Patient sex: M
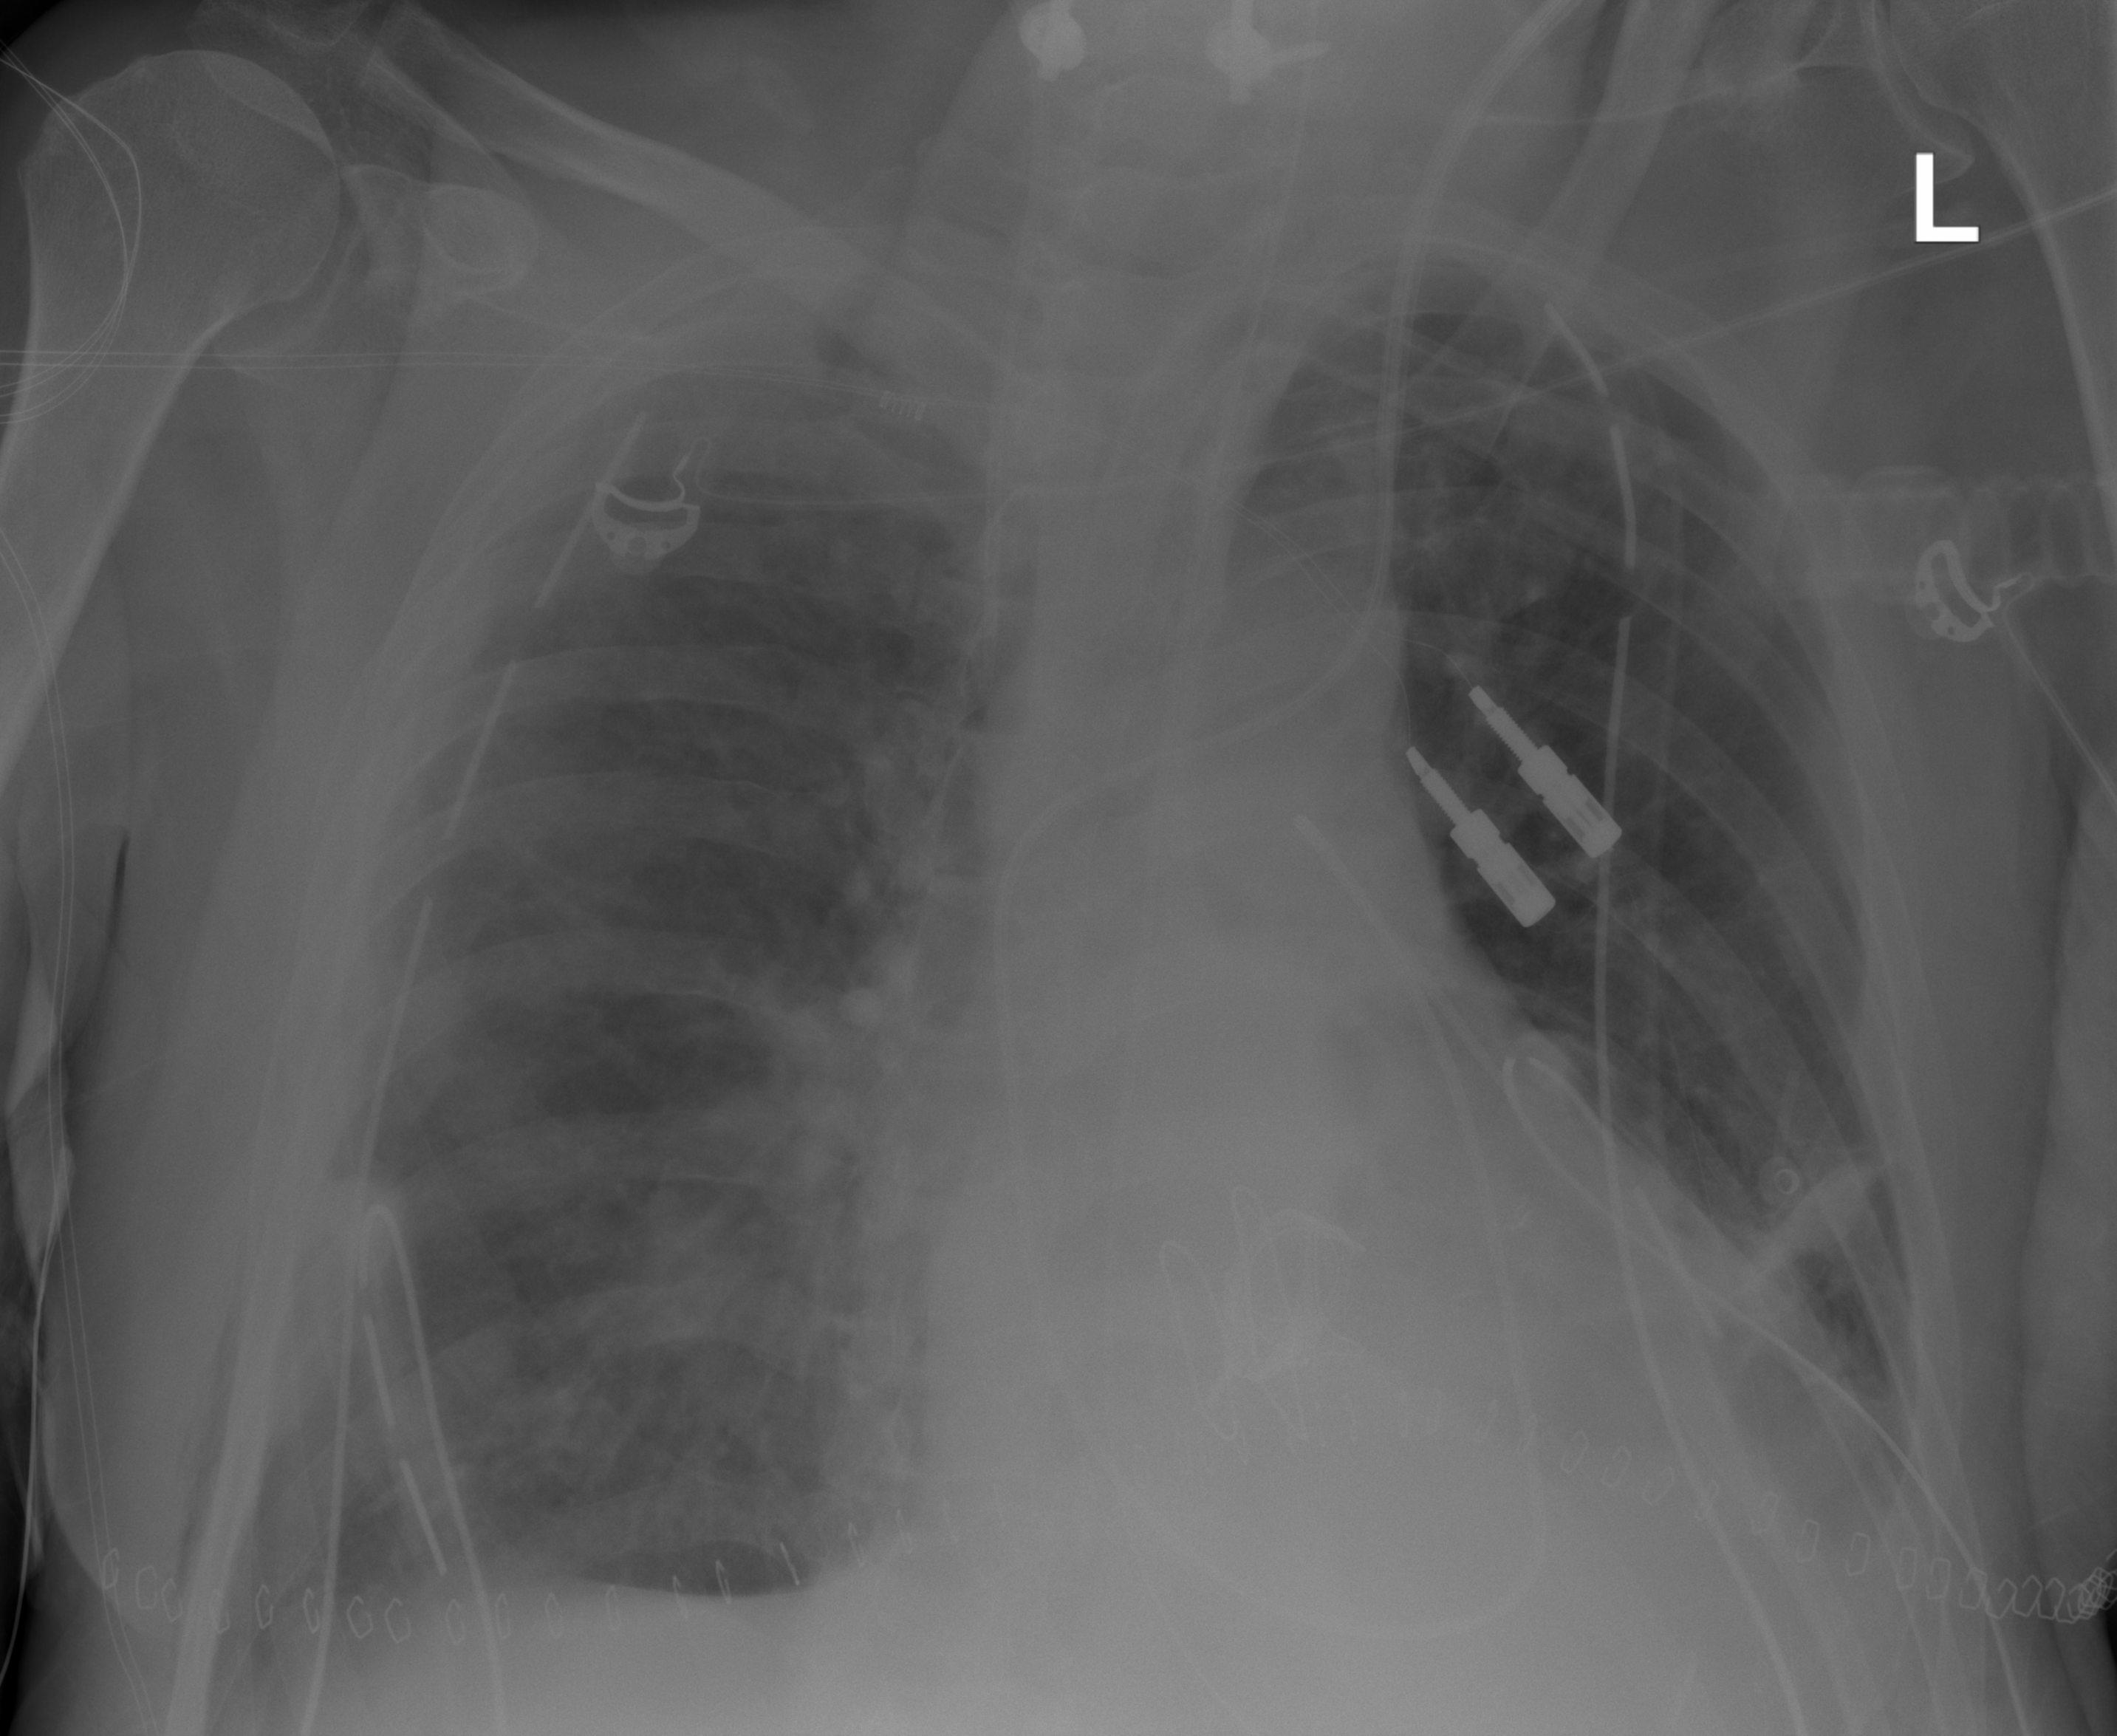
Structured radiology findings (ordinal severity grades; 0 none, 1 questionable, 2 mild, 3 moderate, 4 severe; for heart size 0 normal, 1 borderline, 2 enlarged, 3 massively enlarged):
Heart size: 2
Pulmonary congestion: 2
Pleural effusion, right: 0
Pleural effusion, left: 0
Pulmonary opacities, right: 0
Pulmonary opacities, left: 0
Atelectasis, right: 0
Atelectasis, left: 2